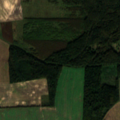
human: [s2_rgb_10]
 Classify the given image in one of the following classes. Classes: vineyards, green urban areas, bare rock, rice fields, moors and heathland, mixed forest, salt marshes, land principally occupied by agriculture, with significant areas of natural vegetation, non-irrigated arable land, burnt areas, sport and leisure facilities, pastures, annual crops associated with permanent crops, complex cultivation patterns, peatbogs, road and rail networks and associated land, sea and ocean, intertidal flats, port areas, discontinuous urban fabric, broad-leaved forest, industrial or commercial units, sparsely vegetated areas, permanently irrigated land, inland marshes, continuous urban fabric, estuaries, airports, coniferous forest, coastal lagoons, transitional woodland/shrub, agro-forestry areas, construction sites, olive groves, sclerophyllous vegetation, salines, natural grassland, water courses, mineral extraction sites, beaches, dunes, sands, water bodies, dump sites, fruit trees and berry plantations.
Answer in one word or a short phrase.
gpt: non-irrigated arable land, pastures, broad-leaved forest